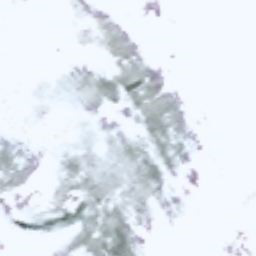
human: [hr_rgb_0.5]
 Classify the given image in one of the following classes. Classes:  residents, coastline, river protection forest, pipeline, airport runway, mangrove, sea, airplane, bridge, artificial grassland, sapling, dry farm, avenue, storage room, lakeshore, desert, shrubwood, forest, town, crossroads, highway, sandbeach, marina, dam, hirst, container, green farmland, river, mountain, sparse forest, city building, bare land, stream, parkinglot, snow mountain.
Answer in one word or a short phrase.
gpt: snow mountain